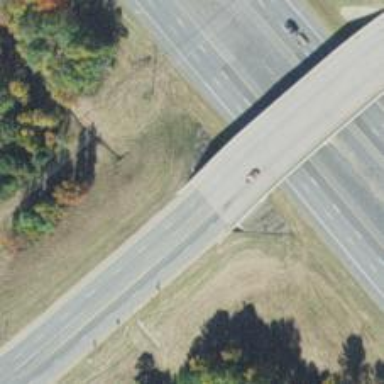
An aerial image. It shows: Primary highway passing over bridge with beam structure.